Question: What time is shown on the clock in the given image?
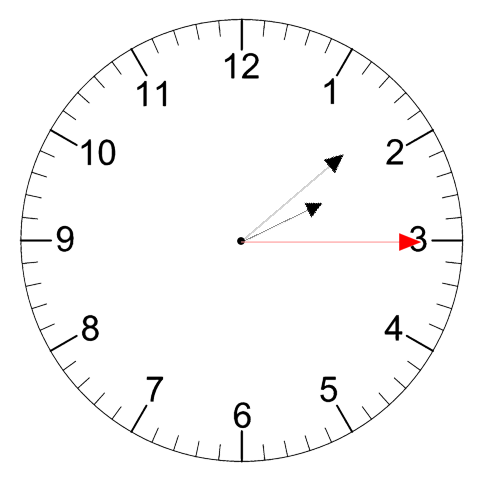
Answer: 02:08:15